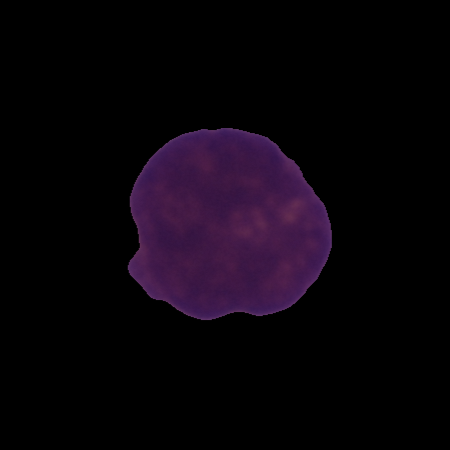
Label: cancer